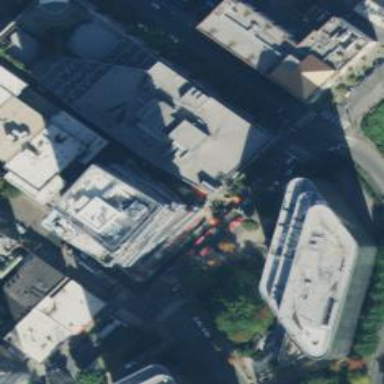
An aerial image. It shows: Part of building.